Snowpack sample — Loveland Pass, Silver Plume, Colorado, USA (1/12/25, 11:40 AM MST)
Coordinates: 39.66, -105.88
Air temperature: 7 °F
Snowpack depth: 140 cm
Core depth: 10 cm
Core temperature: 41 °F
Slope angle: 11°, slope face: 30°
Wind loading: high
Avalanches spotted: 2
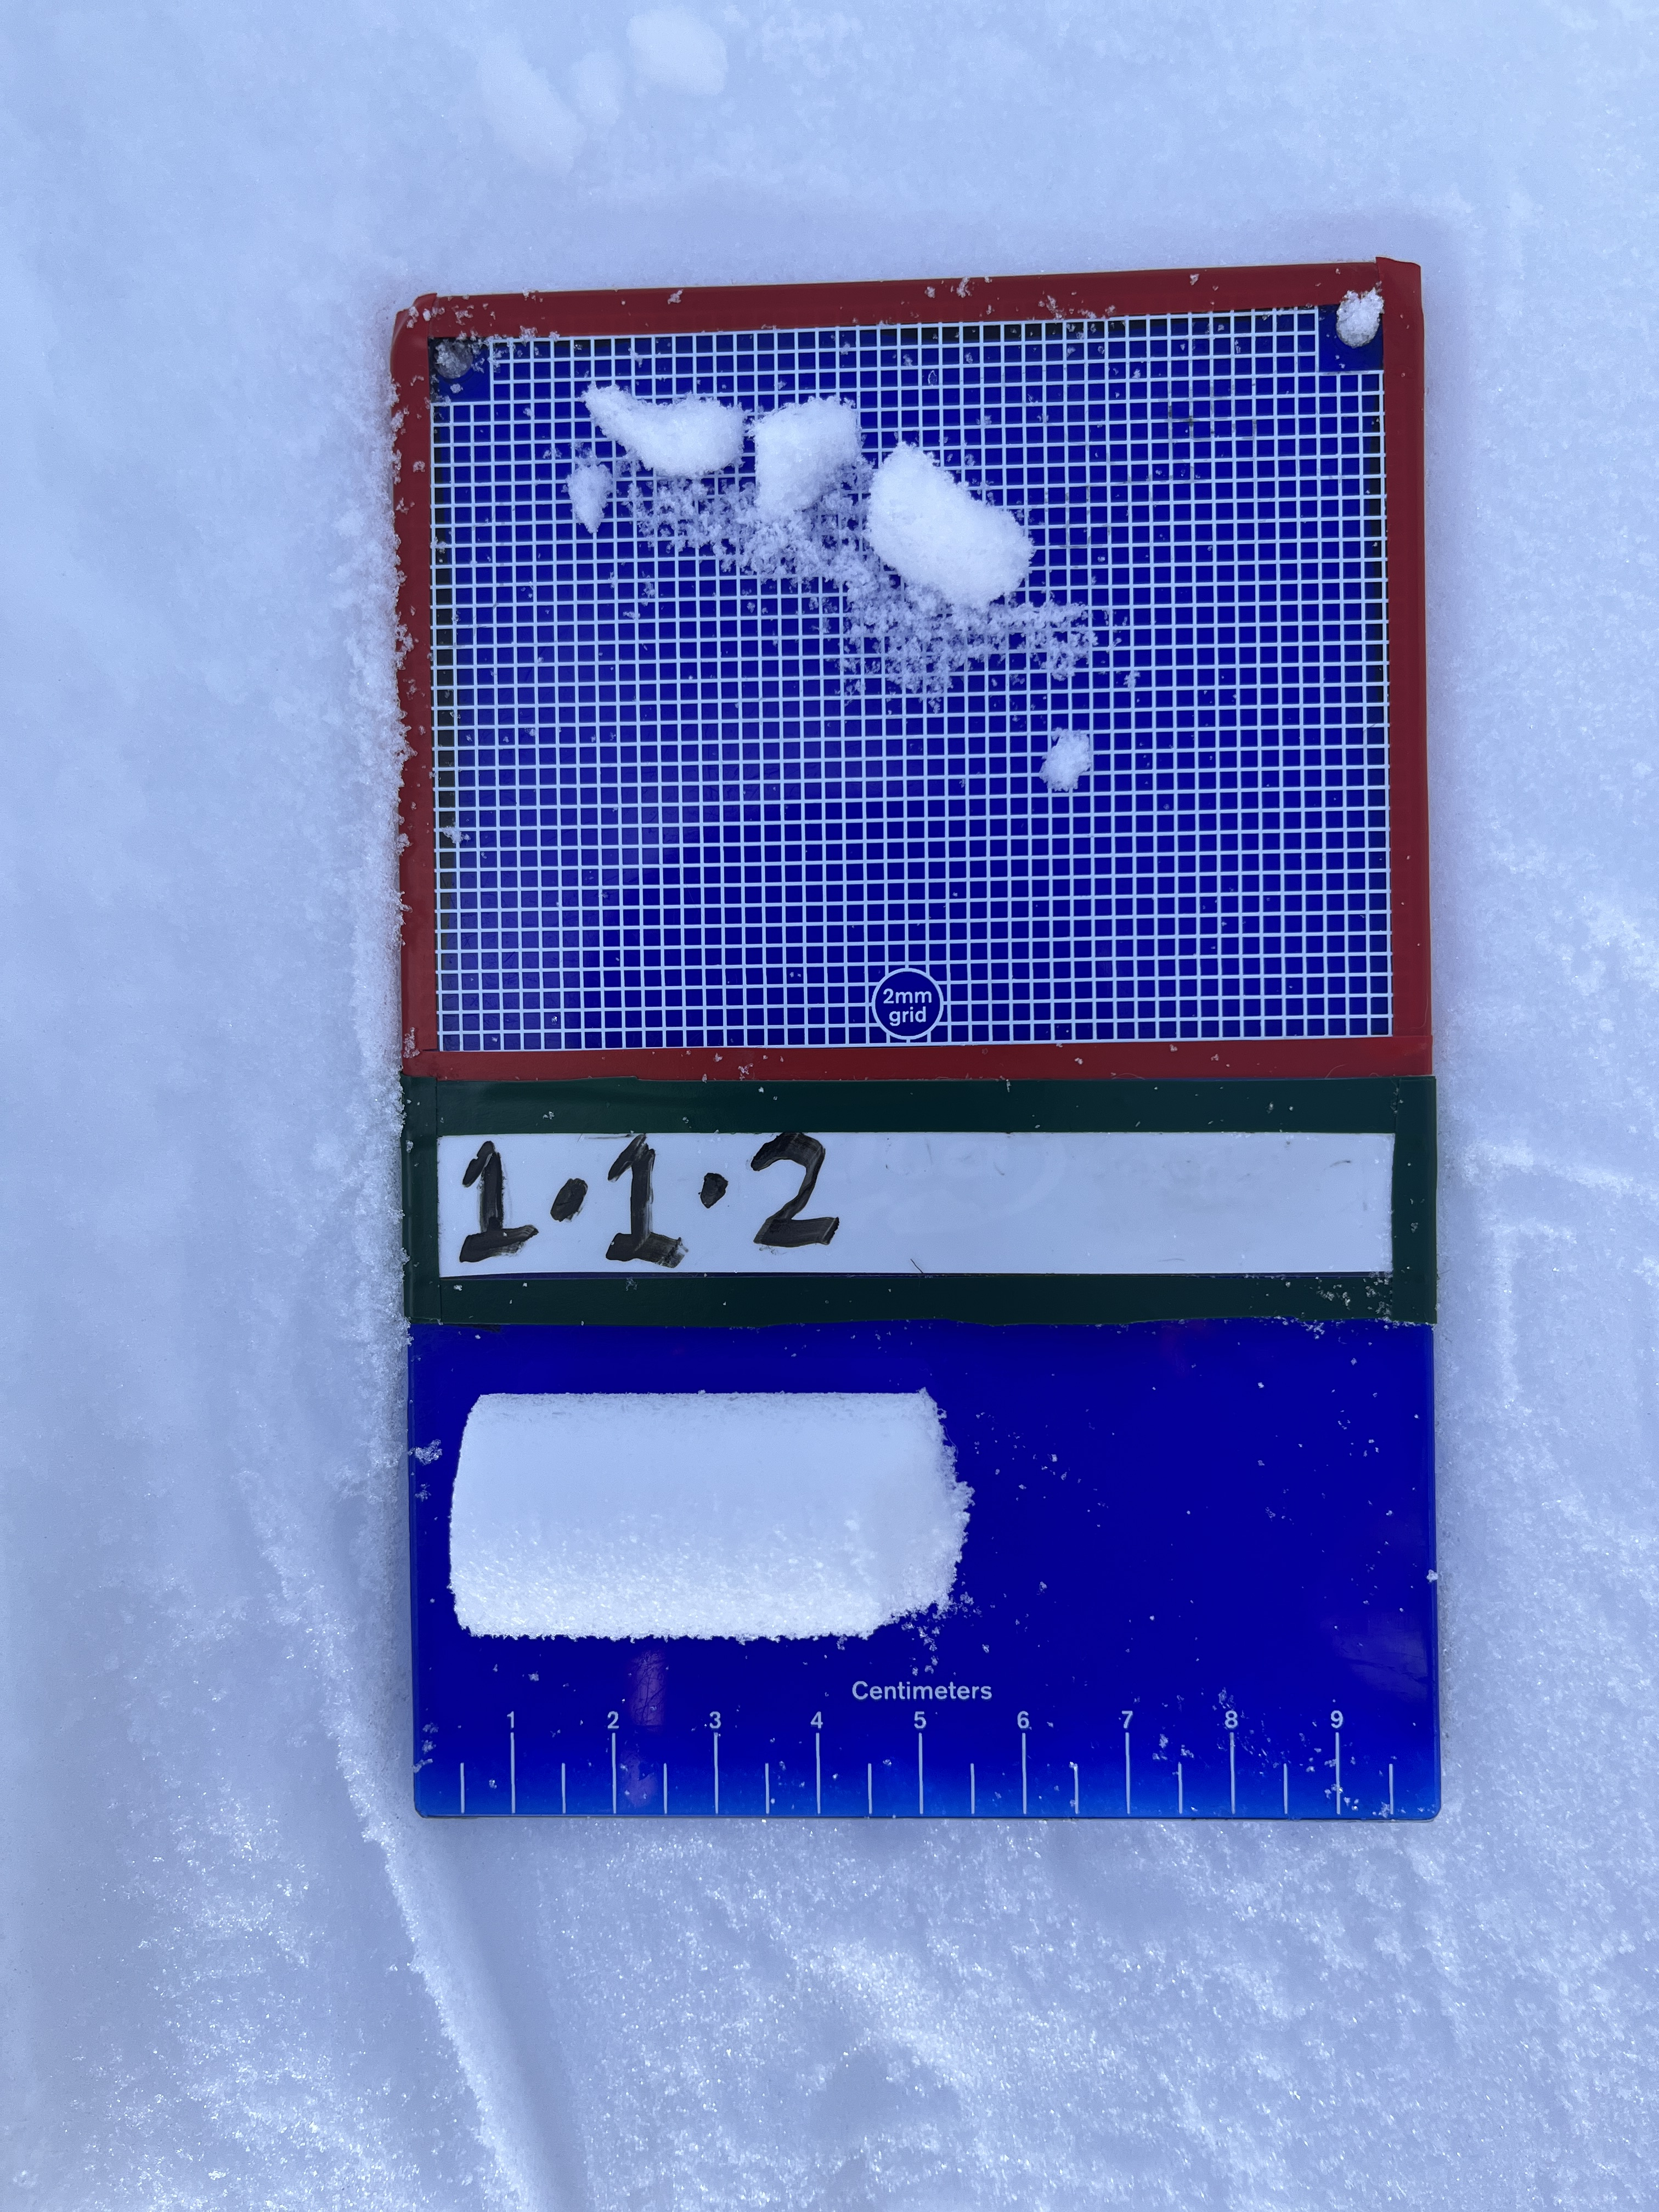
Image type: crystal_card
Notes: Pilot using slightly modified coring method that took too large segment for snow profile picturing, advised not to use in higher level models. Two avalanche on south face nearby, partially cloudy with light snow in the last 24 hours. Lots of wind loading on eastern features.